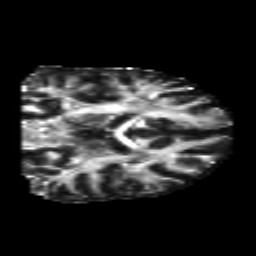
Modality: FA
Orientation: coronal
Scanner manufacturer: siemens
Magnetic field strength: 3 T
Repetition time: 6.8 s
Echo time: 0.093 s